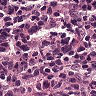
Metastatic tissue present: no